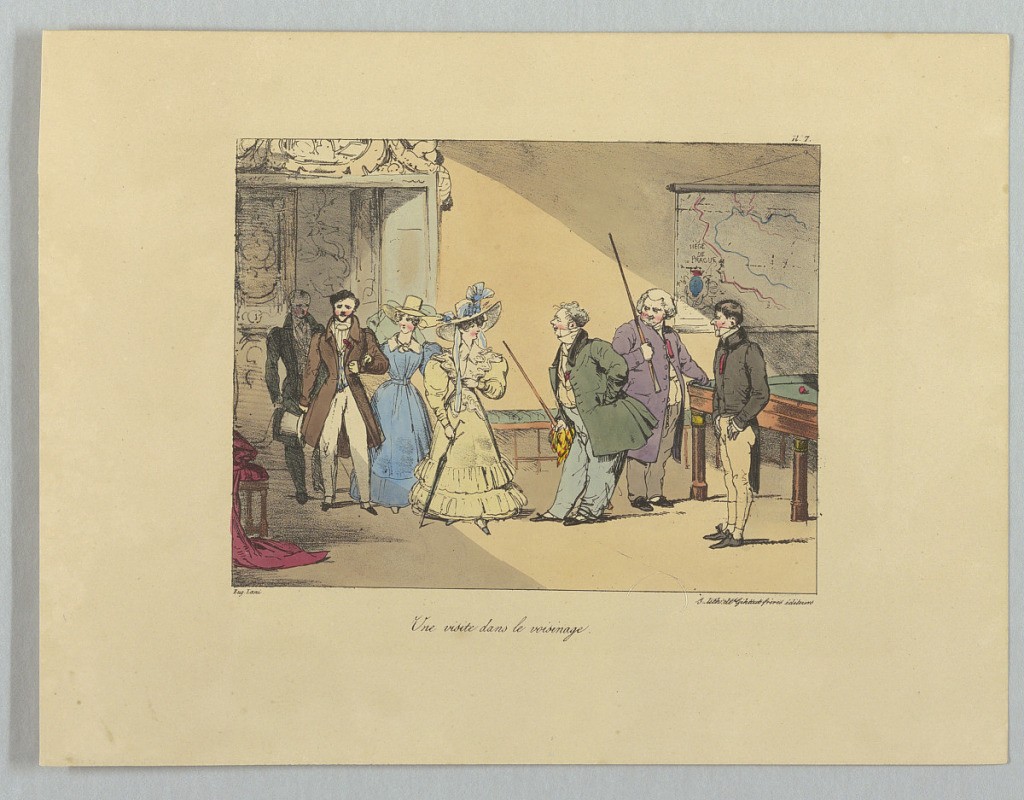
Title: Une visite dans le voisinage
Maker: Gihaut Frères, French, 1815 - 1871
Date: ca. 1830
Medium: Lithograph, brush and watercolor on paper
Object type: Print
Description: Four people entering a room, left, interrupting three men, right, at a game of billiards. Title and artists' names below.